Question: I'm working on a chat project on the platform Raspberry PI 3, Openelec OS.
Trying to write to the DB and getting unwanted anonymous keys.

Unwanted key marked with yellow. 'Movie2' and it's keys and values are the wanted result, but I made it manually.
I only ask how can I prevent this anonymous random key to be there and how can I replace it with other key? (string, a movie name for example)
This is my code:
'''
url = 'https://chat-example-97c62.firebaseio.com/Movie1.json'
postdata = {
'date': str(time.asctime( time.localtime(time.time()) )),
'temp': str("Hello from Kodi")
}
req = urllib2.Request(url)
req.add_header('Content-Type','application/json')
data = json.dumps(postdata)
'''
Thanks.
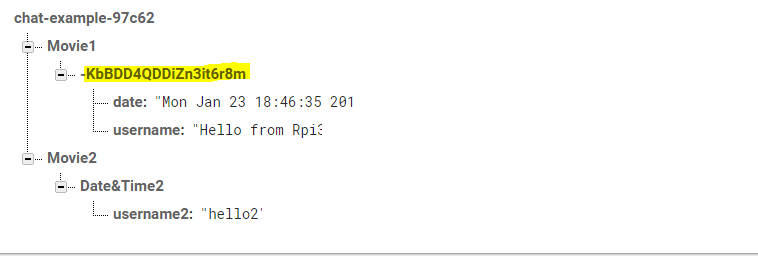
Answer: When you send a POST request to Firebase, it automatically generates a Key (Anonymous Key), if you want to use your own key you need to use a PATCH request, this is an example on Python 3:
'''
def update_entry(user, message):
my_data = dict()
my_data["user"] = user
my_data["message"] = message
json_data = json.dumps(my_data).encode()
request = urllib.requests.Request("https://<YOUR-PROJECT-ID>.firebaseio.com/movies/<REPLACE_THIS_WITH_YOUR_DESIRED_KEY>.json", data=json_data, method="PATCH")
try:
loader = urllib.request.urlopen(request)
except urllib.error.URLError as e:
message = json.loads(e.read())
print(message["error"])
else:
print(loader.read())
'''